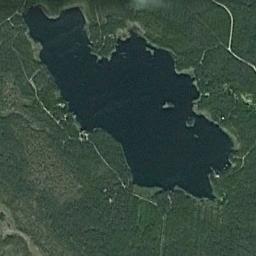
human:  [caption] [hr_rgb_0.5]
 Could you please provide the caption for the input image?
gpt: There are several roads beside the lake .

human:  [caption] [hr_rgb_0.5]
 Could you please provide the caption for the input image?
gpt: The lake lies in the dense forest and the water is dark blue .

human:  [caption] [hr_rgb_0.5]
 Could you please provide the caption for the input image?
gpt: The two lakes are of the same color .

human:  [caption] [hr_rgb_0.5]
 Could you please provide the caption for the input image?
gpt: An irregularly shaped blue lake on the ground covered with lush green vegetation .

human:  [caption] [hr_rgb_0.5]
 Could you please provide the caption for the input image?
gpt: There are green forests and several rivers around the lake .